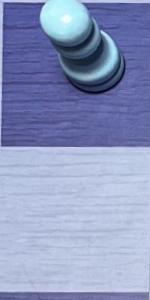
Label: Empty